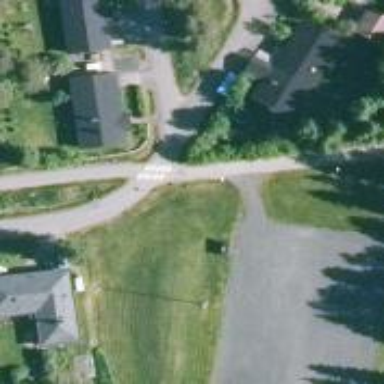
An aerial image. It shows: Crossing road.